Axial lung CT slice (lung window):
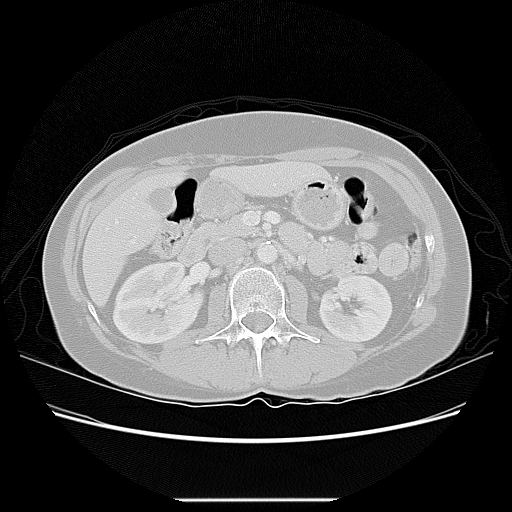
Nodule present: no